Question: In iOS app,
Anytime I call this function to open app store,
'''
[[UIApplication sharedApplication] openURL:[NSURL URLWithString:@"itms-apps://app-url"]];
'''
The Original app will be deactivated.
The user will then have to restart the original app after they exit the App Store.
It's very inconvenient way of installation.
Is there any way to open App Store links without leaving the app?
For example, opened as popup window,
after installation just close the popup window, and I can see the original app.
I found a great example!
Like this game's popup.

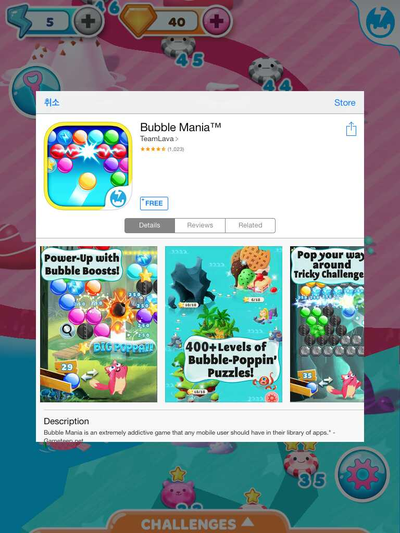
Answer: Yes, we can open an App store link without leaving the existing app in IOS 6+.
you can use below for it.
'''
#import <StoreKit/StoreKit.h>
SKStoreProductViewController *storeController = [[SKStoreProductViewController alloc] init];
storeController.delegate = delegate;
NSDictionary *productParameters = @{ SKStoreProductParameterITunesItemIdentifier : appStoreID };
[storeController loadProductWithParameters:productParameters completionBlock:^(BOOL result, NSError *error) {
//Handle response
}
'''
Thanks